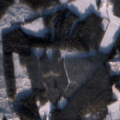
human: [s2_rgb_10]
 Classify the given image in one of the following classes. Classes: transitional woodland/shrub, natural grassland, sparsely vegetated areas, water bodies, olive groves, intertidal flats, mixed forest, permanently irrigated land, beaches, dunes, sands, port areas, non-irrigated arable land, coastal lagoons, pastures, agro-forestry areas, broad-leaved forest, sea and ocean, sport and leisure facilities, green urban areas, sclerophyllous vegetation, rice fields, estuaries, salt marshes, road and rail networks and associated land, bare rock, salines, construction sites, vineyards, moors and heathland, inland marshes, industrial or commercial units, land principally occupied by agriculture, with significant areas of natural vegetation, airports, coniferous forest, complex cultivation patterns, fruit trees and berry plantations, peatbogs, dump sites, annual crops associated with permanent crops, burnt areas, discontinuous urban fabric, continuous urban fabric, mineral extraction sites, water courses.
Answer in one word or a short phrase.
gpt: non-irrigated arable land, land principally occupied by agriculture, with significant areas of natural vegetation, coniferous forest, transitional woodland/shrub